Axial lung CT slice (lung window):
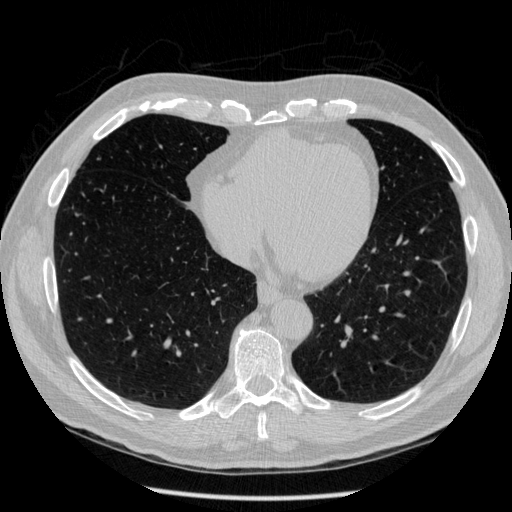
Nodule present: no